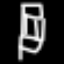
Label: chair